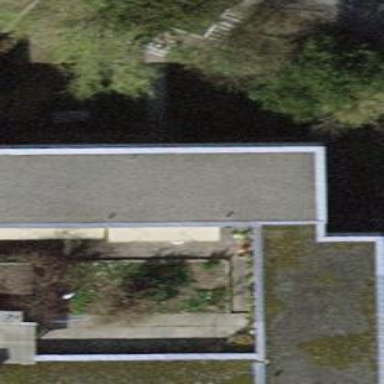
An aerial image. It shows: Terrace building.